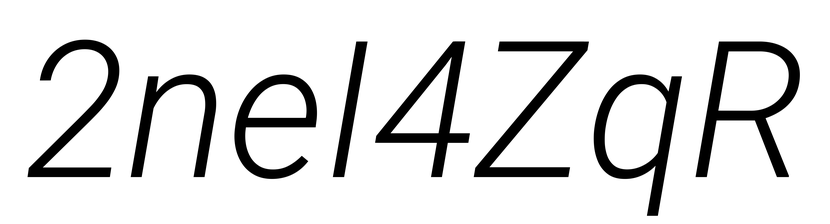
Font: Roboto-Italic_Light_Italic